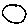
Label: circle